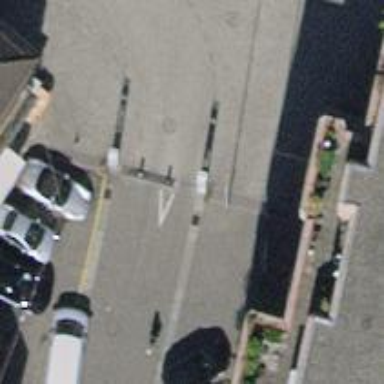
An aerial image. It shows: Bollard.